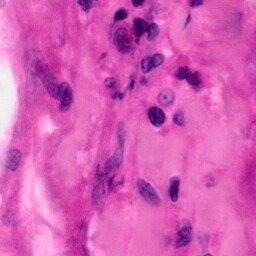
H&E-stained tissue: Pancreatic